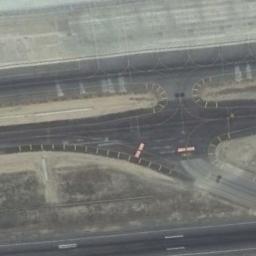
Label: runway